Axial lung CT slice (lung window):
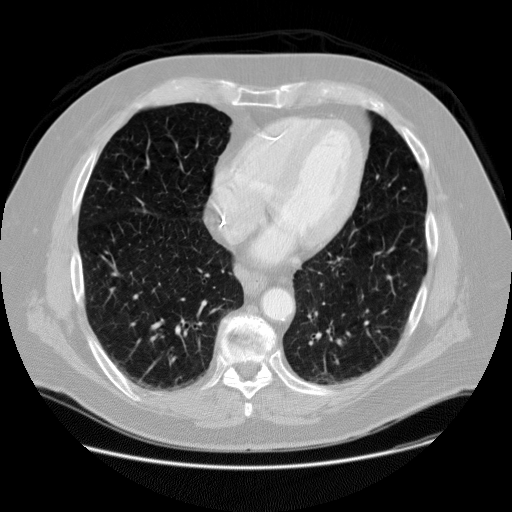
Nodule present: no